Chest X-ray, PA view. Patient: 67 years old, sex F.
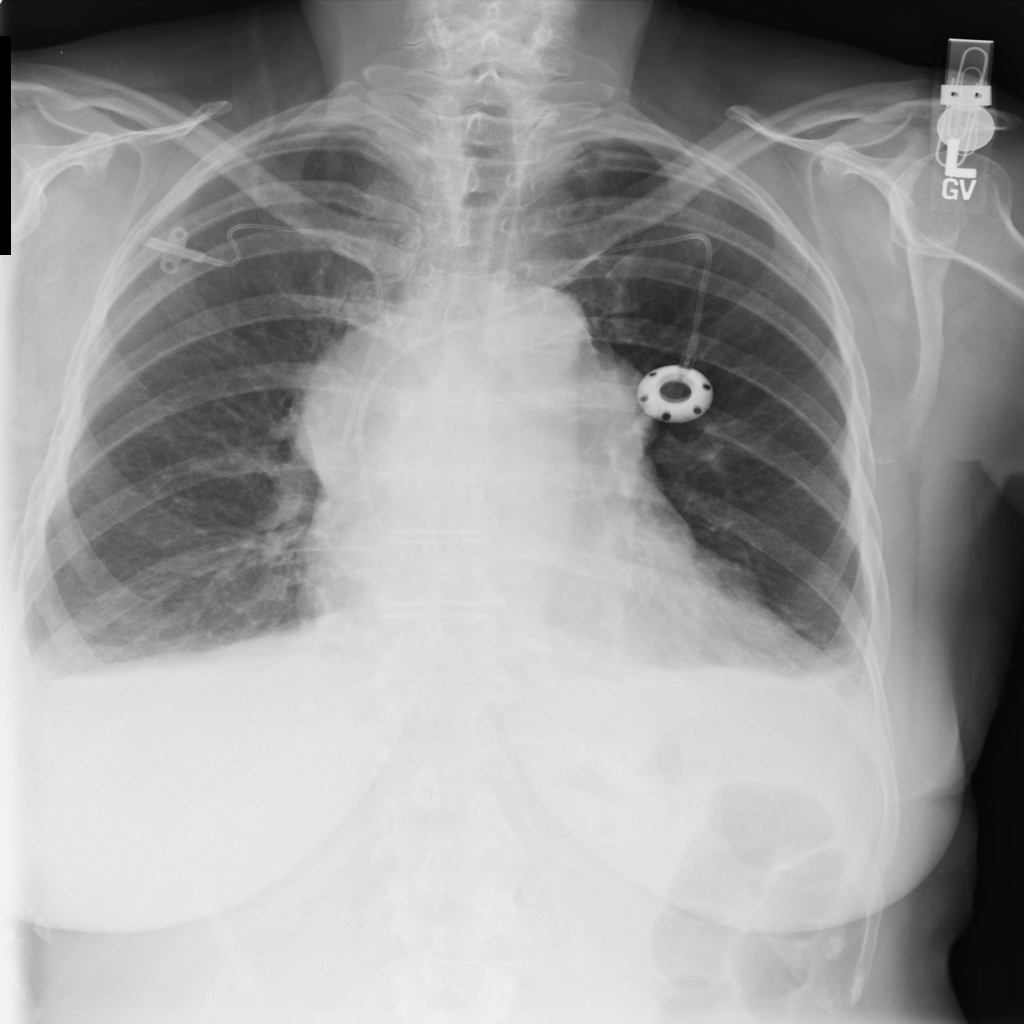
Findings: Mass